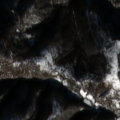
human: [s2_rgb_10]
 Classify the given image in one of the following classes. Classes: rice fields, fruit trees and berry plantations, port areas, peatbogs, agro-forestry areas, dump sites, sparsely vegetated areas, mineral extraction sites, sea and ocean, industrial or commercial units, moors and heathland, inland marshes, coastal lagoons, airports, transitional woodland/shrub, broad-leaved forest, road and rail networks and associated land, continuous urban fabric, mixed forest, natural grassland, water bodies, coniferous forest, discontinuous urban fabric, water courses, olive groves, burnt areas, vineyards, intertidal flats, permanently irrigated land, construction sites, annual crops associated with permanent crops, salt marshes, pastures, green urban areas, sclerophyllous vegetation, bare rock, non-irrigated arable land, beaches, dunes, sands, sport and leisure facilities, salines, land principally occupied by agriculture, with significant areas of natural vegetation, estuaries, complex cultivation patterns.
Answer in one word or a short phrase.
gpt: broad-leaved forest, transitional woodland/shrub